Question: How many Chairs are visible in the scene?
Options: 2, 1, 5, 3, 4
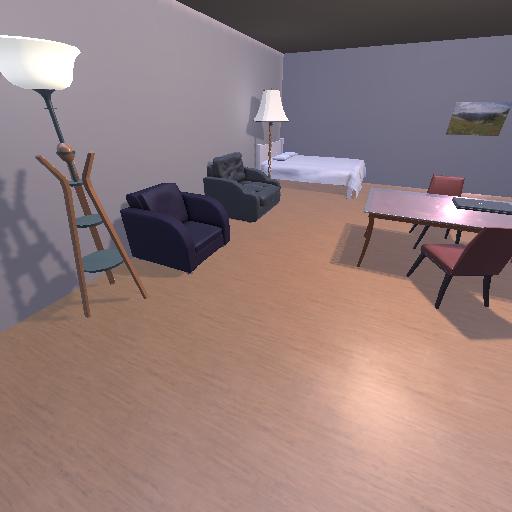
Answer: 2